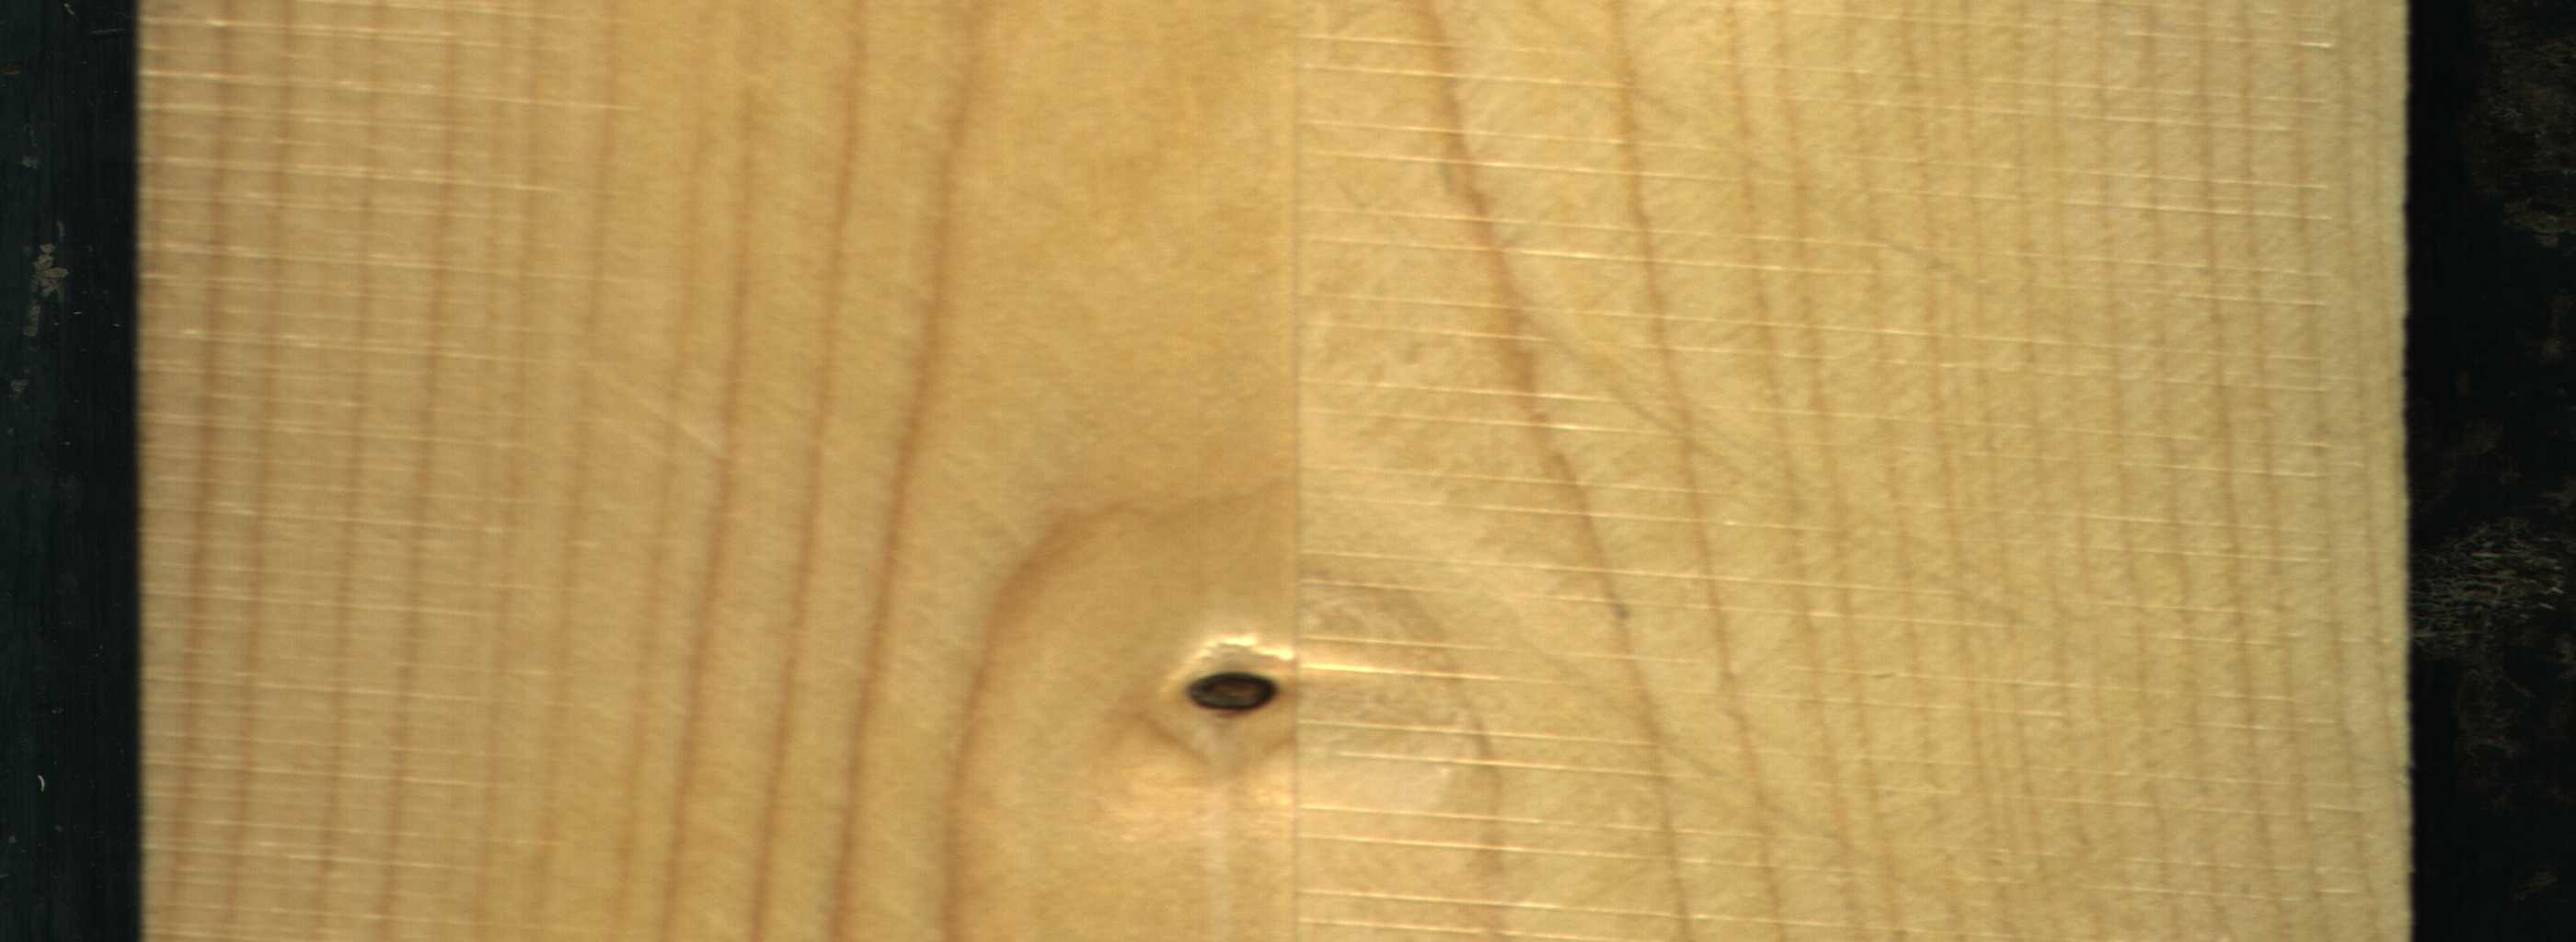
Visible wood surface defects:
Dead_Knot